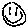
Label: smiley face